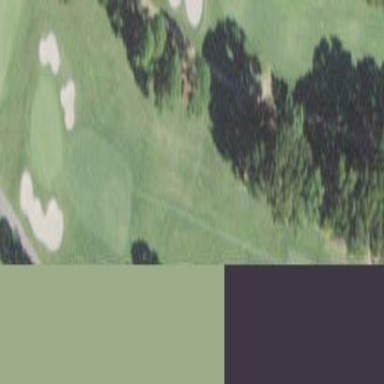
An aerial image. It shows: Area of rough grass used for golf.